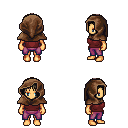
a pixel art fantasy rpg character, female body template, human, tanned skin, maroon sleeveless shirt, magenta pants, white blonde plain hairstyle, cloth hood, four views (front, back, left, right), 2x2 character sprite sheet, small pixel art, hard edges, no anti-aliasing